Field crop: maize
Growth stage: 2
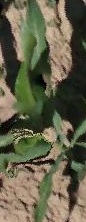
Species: maize